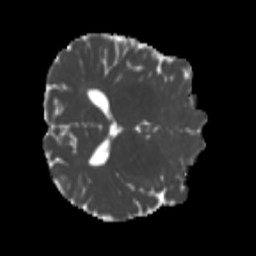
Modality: MD
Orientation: axial
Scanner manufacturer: siemens
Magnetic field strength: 3 T
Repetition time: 4 s
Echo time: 0.0594 s